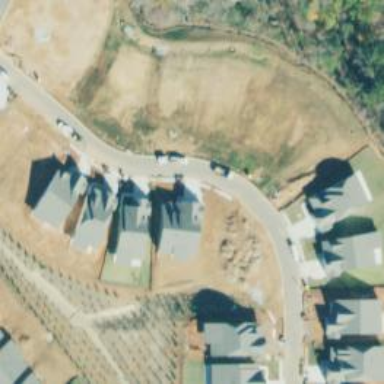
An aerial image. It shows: Residential road.